Question: I have this simple plot where I cannot change the linetype in the legend according to the linetype in the plot using scale_linetype_manual.
The code to produce the plot is :
'''
library(ggplot2)
x_1 <- rep(0:6, each = 2)
pdf_1 <- c(0,0.05,0.05,0.1,0.1,0.15,0.15,0.3,0.3,0.25,0.25,0.15,0.15,0)
x_2 <- rep(3:9, each = 2)
pdf_2 <- c(0,0.05,0.05,0.1,0.1,0.15,0.15,0.3,0.3,0.25,0.25,0.15,0.15,0)
data_1 <- data.frame(x_1, pdf_1,x_2,pdf_2)
ggplot()+
geom_line(data=data_1,aes(x=x_1, y=pdf_1, color="Forecaster_1"),linetype='solid',size=1)+
geom_line(data=data_1,aes(x=x_2, y=pdf_2, color="Forecaster_2"),linetype='dashed',size=1)+
labs(x = "x") +
labs(y = "PDF") +
scale_colour_manual(values = c('Forecaster_1' = 'cornflowerblue', 'Forecaster_2' = 'coral2')) +
scale_linetype_manual(values = c('Forecaster_1' = 'solid', 'Forecaster_2' = 'dashed'))
'''

I would appreciate someone help me with this.
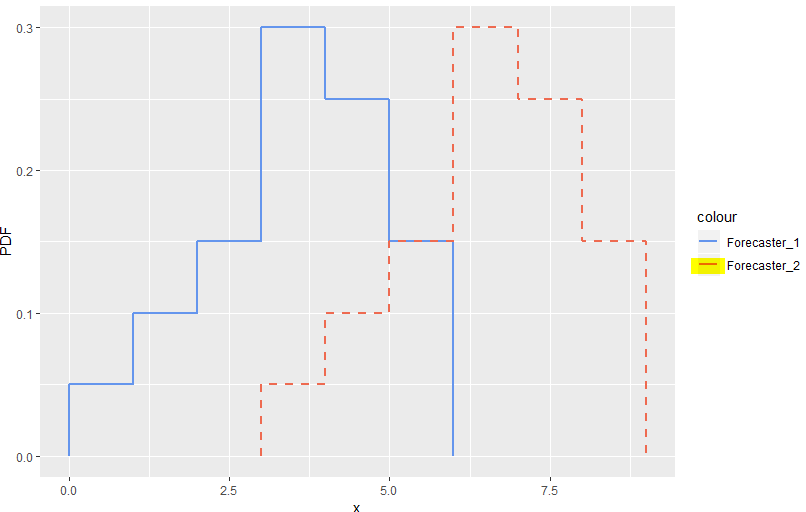
Answer: It would be better if you mapped the line type as an aethetic and then make sure you use the same name for both guides. For example
'''
ggplot()+
geom_line(data=data_1,aes(x=x_1, y=pdf_1, color="Forecaster_1", linetype='Forecaster_1'),size=1)+
geom_line(data=data_1,aes(x=x_2, y=pdf_2, color="Forecaster_2", linetype='Forecaster_2'),size=1)+
labs(x = "x") +
labs(y = "PDF") +
scale_colour_manual("Line", values = c('Forecaster_1' = 'cornflowerblue', 'Forecaster_2' = 'coral2')) +
scale_linetype_manual("Line", values = c('Forecaster_1' = 'solid', 'Forecaster_2' = 'dashed'))
'''
<URL>